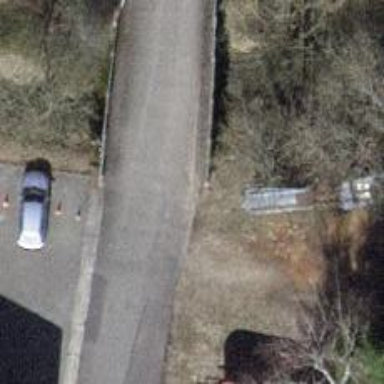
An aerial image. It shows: Residential road with bridge.